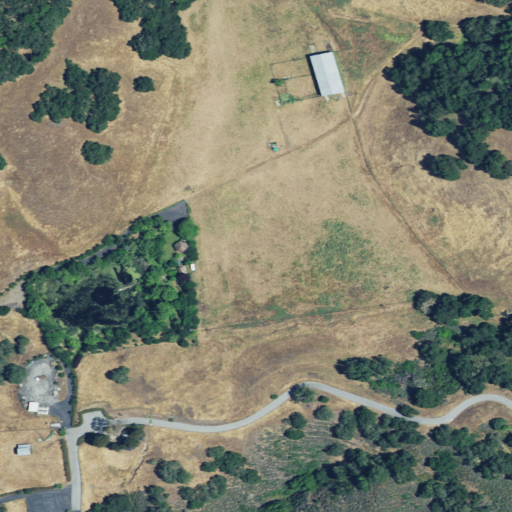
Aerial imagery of plain(s) in California named Cebada Flat containing shrub, grassland, mixed forest, and open development